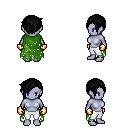
a pixel art fantasy rpg character, female body template, dark elf, purple skin, green tattered cape, white pants, black pixie cut hairstyle, gold gloves, four views (front, back, left, right), 2x2 character sprite sheet, small pixel art, hard edges, no anti-aliasing